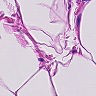
Metastatic tissue present: no